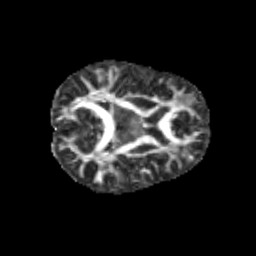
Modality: FA
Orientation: axial
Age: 9
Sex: male
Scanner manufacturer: siemens
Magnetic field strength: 3 T
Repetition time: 3.8 s
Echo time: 0.07 s